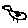
Label: bird